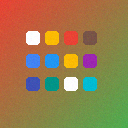
Screen state: on